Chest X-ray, PA view. Patient: 20 years old, sex F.
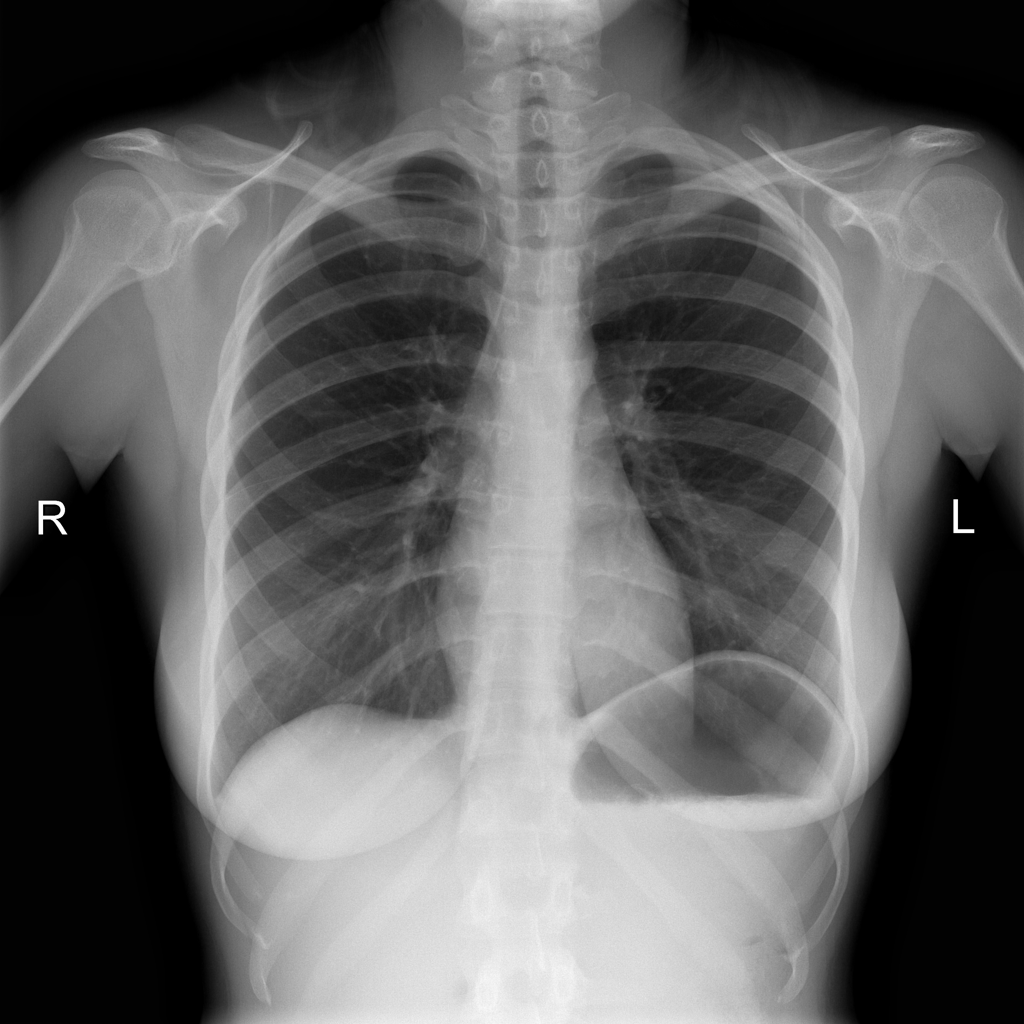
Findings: No Finding